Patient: sex M, age 50
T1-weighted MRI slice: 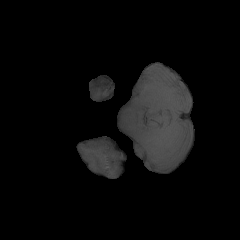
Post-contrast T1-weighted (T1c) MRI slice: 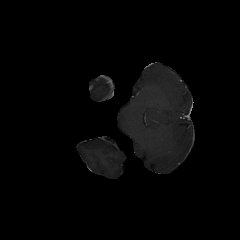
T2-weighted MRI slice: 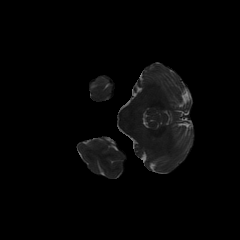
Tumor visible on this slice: no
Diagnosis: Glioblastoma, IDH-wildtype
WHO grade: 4